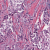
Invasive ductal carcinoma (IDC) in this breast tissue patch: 1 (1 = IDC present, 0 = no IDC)